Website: apple
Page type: customer-info-address
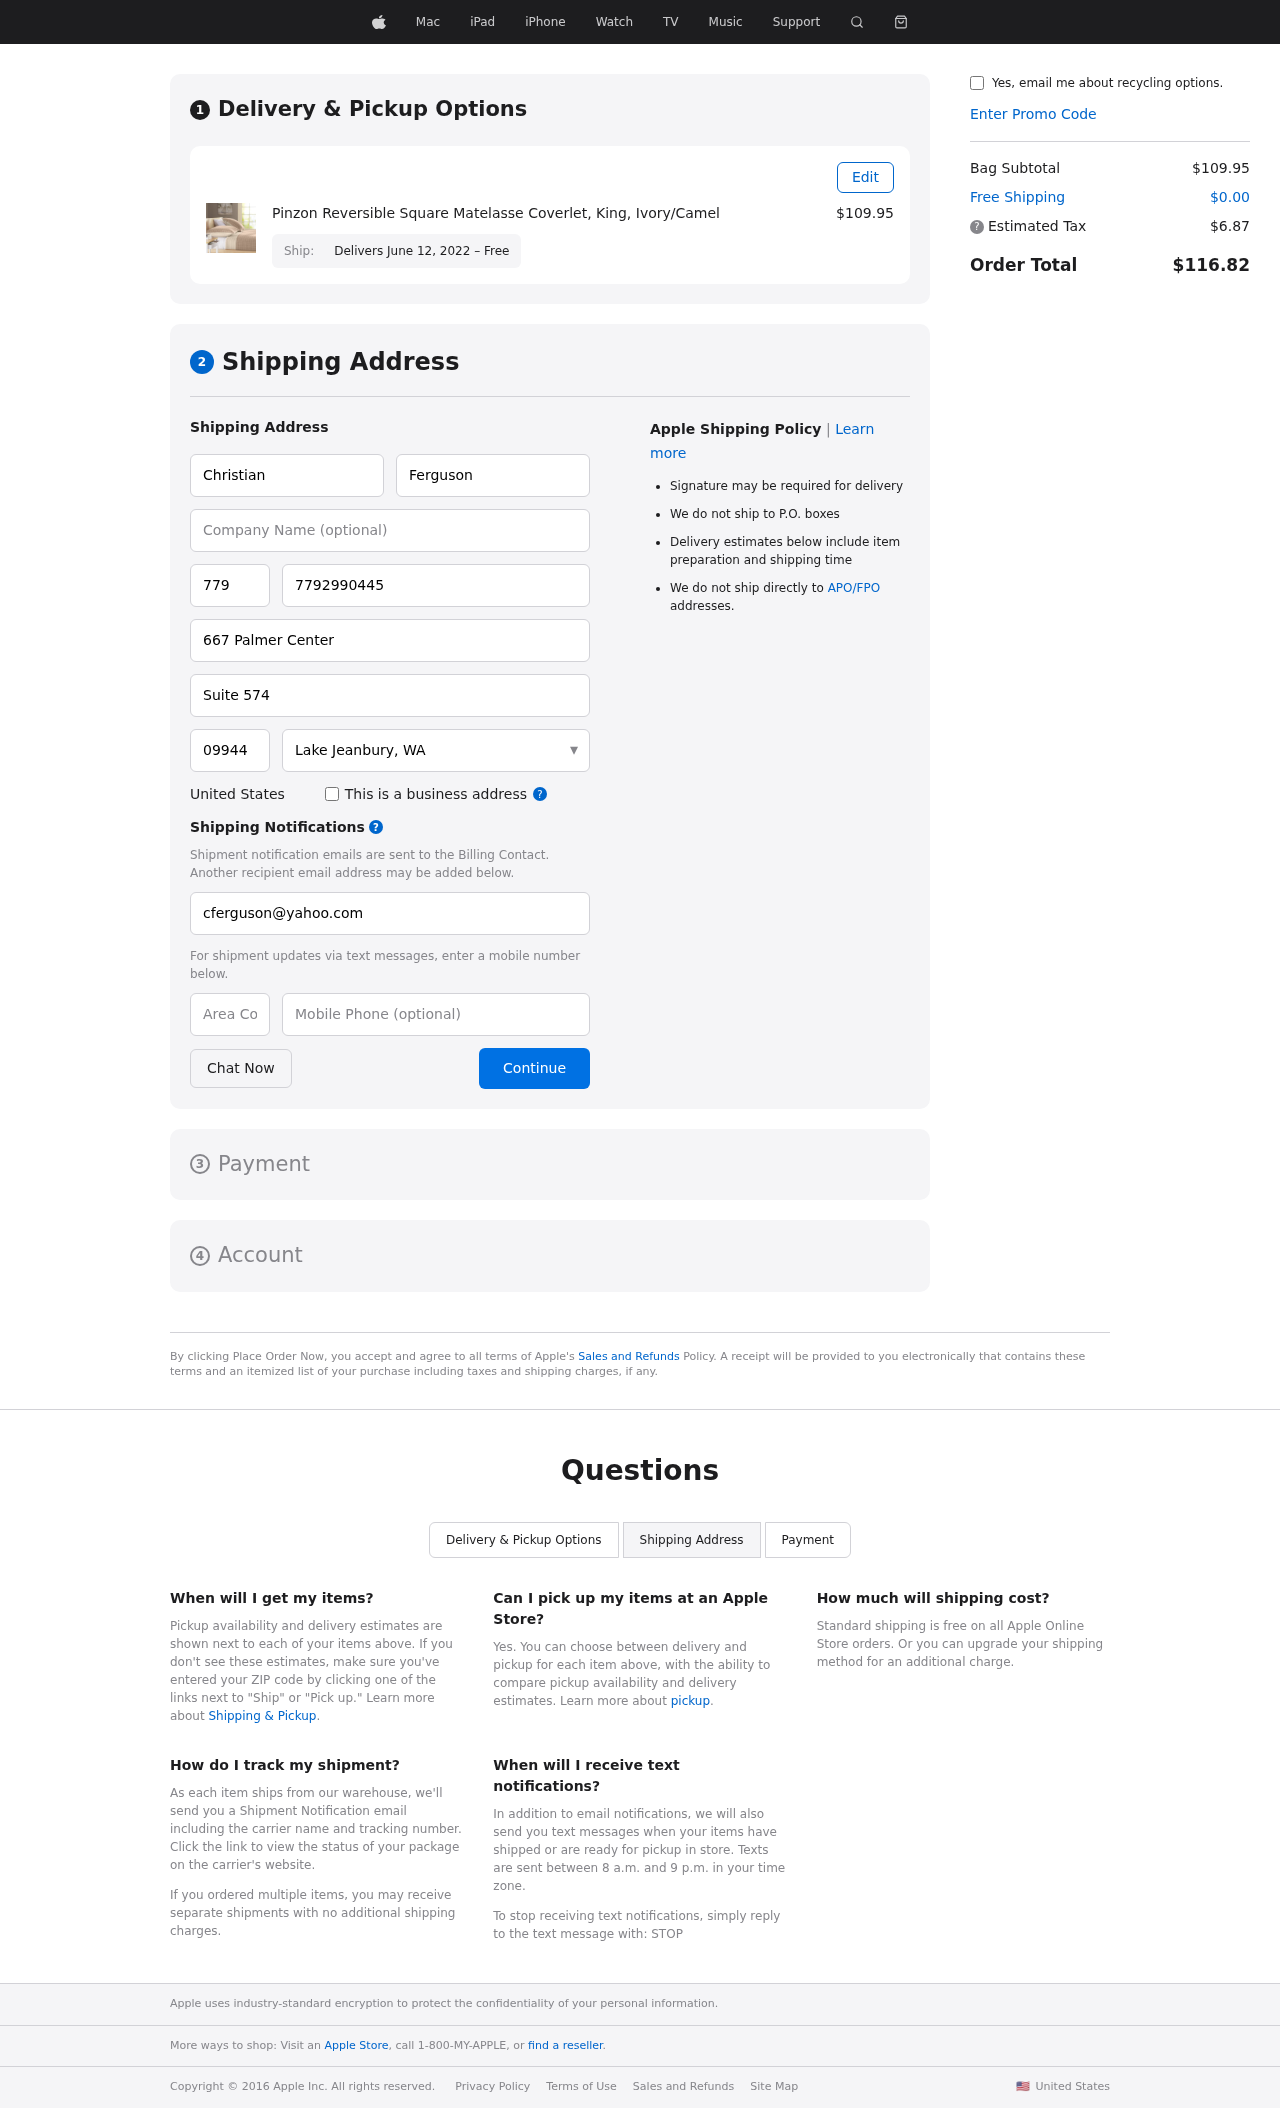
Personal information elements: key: PII_CITY_STATE
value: Lake Jeanbury, WA
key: PII_COUNTRY
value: United States
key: PII_EMAIL
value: cferguson@yahoo.com
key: PII_FIRSTNAME
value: Christian
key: PII_LASTNAME
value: Ferguson
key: PII_PHONE
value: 7792990445
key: PII_PHONE_AREA
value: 779
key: PII_POSTCODE
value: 09944
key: PII_STREET
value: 667 Palmer Center
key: PII_STREET2
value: Suite 574
Product elements: key: PRODUCT1_NAME
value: Pinzon Reversible Square Matelasse Coverlet, King, Ivory/Camel
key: PRODUCT1_PRICE
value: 109.95
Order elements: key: ORDER_DELIVERY_DATE
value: Delivers June 12, 2022 – Free
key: ORDER_SUBTOTAL
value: $109.95
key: ORDER_SHIPPING_COST
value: $0.00
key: ORDER_TAX
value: $6.87
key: ORDER_TOTAL
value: $116.82